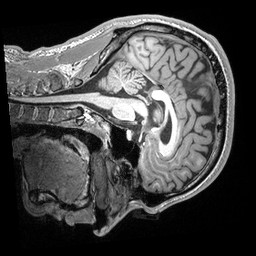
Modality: T1w
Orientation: sagittal
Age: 25
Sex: male
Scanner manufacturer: siemens
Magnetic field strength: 3 T
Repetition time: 2.53 s
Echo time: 0.00298 s